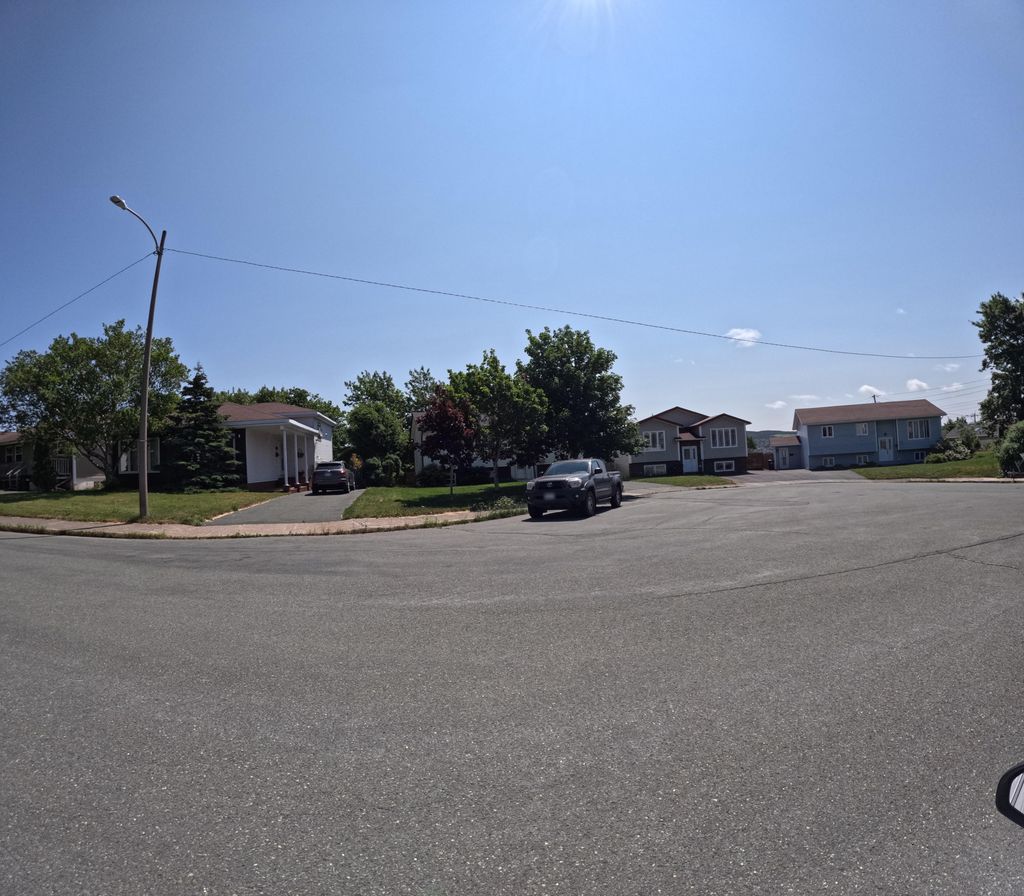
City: st_johns